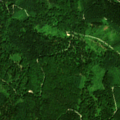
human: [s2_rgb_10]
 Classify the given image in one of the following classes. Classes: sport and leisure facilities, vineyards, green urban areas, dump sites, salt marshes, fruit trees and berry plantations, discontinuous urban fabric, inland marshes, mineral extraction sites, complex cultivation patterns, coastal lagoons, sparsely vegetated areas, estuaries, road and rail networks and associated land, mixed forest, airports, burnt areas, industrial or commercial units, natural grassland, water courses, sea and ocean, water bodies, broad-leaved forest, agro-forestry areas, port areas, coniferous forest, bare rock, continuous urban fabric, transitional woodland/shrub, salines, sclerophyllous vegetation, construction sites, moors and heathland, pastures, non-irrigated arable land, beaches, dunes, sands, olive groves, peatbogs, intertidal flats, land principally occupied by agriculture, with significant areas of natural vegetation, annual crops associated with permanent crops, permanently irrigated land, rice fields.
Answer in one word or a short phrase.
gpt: coniferous forest, mixed forest